Field crop: maize
Growth stage: 2
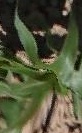
Species: maize